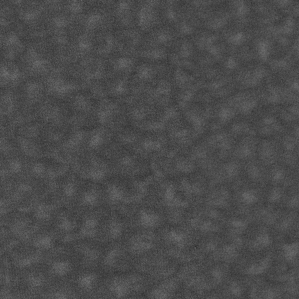
Label: frost